Field crop: maize
Growth stage: 2
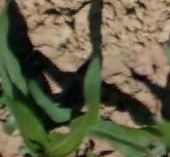
Species: maize